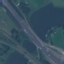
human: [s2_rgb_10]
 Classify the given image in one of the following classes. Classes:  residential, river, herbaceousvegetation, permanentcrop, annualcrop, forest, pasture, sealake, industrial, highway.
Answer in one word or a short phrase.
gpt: Highway